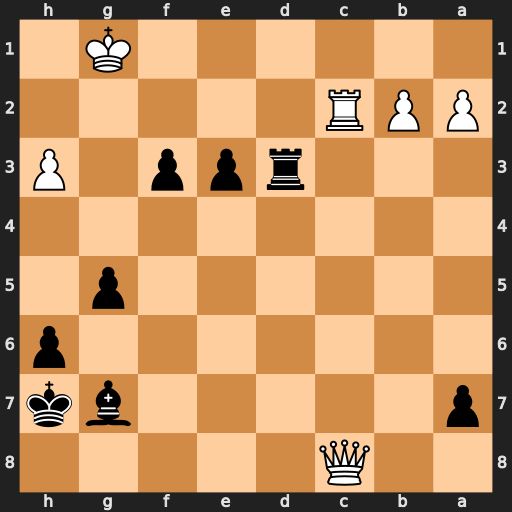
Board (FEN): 2Q5/p5bk/7p/6p1/8/3rpp1P/PPR5/6K1
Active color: b
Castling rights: -
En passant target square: -
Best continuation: Rd1+ Kh2 Be5#